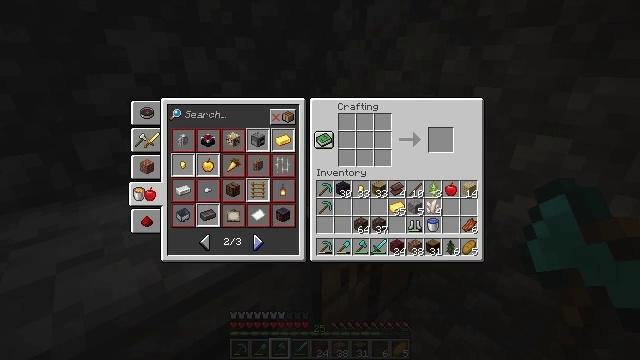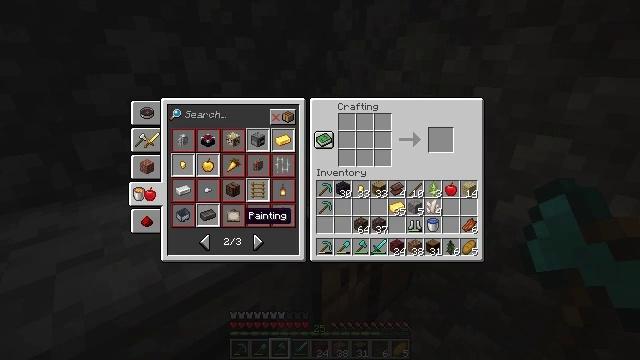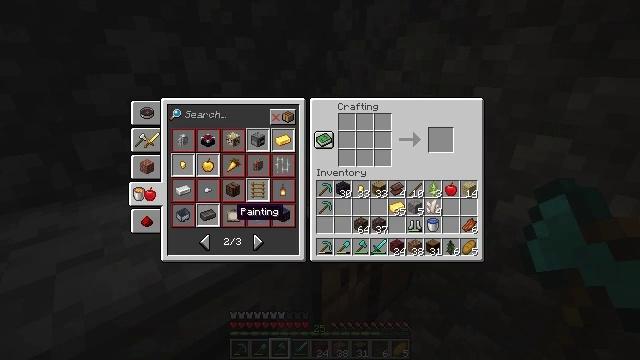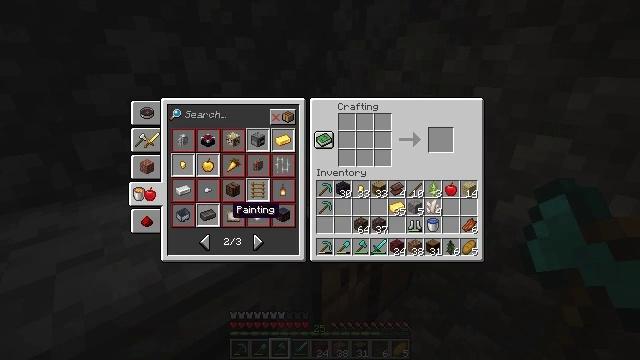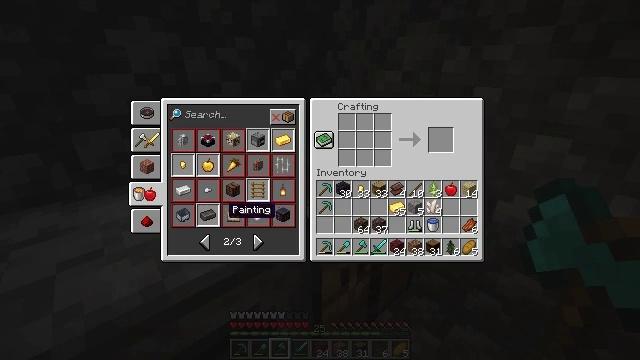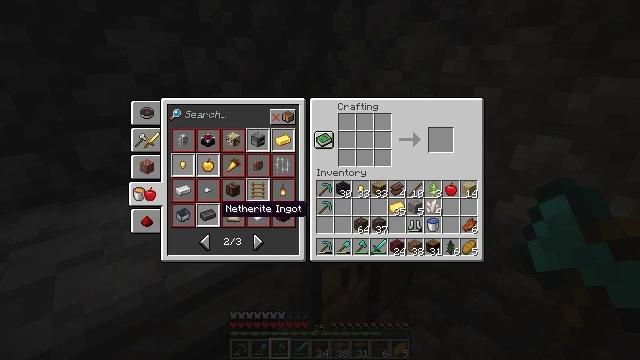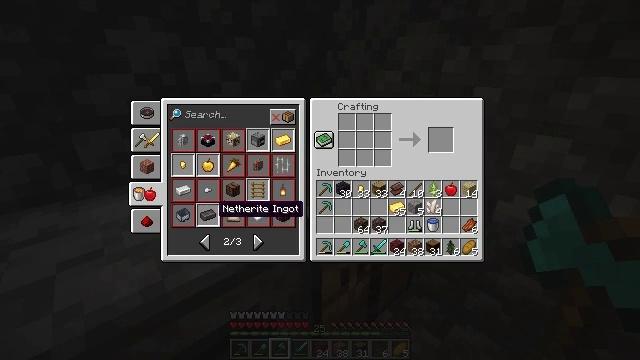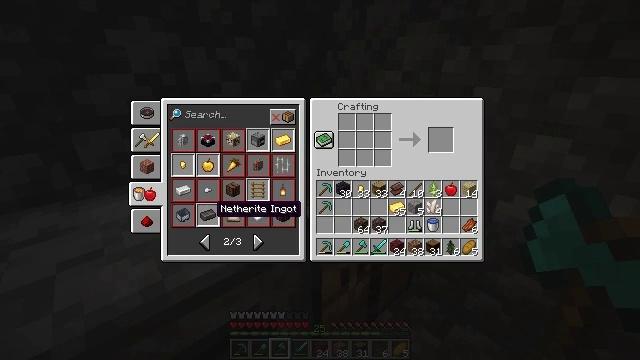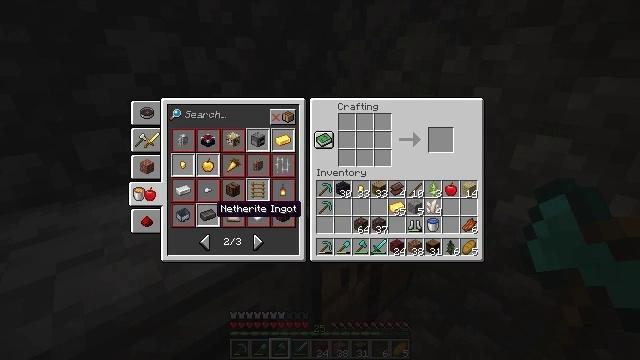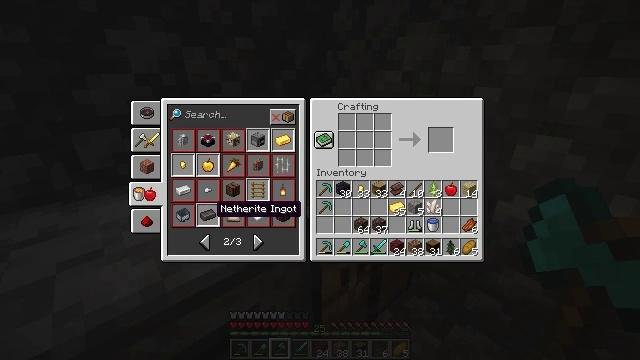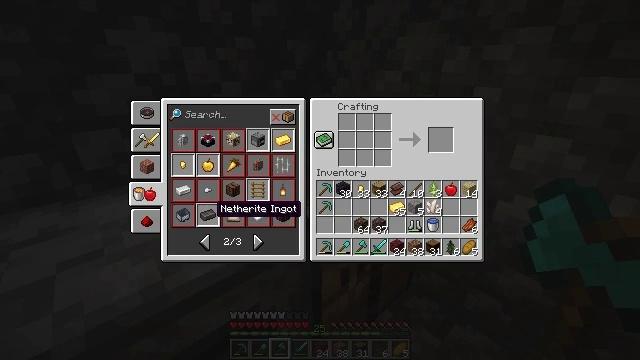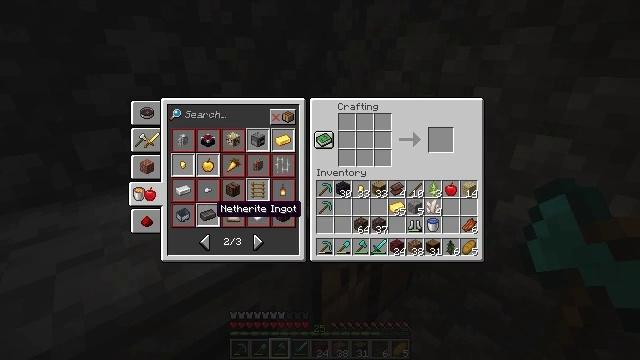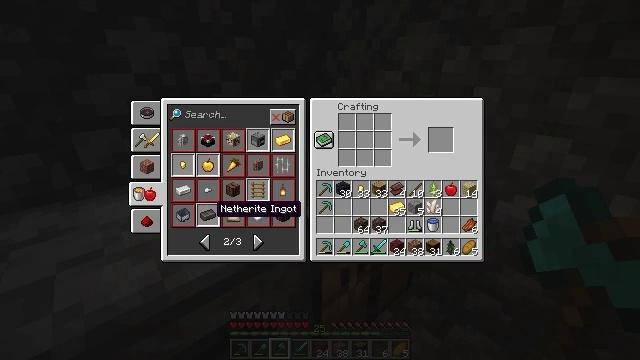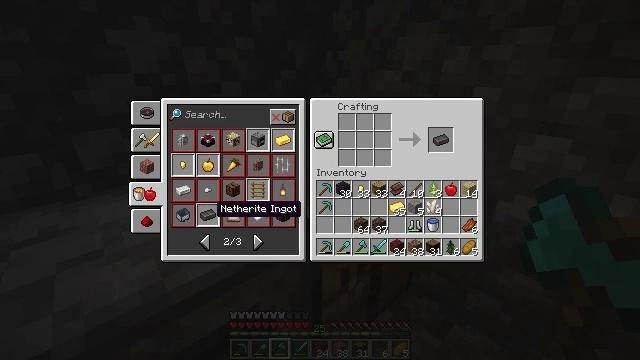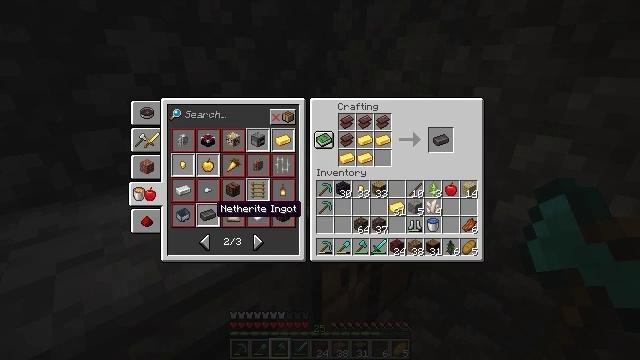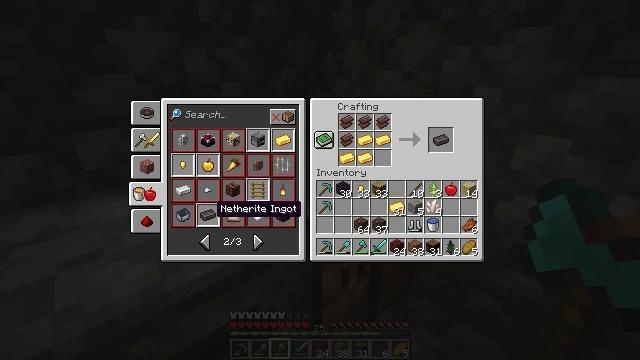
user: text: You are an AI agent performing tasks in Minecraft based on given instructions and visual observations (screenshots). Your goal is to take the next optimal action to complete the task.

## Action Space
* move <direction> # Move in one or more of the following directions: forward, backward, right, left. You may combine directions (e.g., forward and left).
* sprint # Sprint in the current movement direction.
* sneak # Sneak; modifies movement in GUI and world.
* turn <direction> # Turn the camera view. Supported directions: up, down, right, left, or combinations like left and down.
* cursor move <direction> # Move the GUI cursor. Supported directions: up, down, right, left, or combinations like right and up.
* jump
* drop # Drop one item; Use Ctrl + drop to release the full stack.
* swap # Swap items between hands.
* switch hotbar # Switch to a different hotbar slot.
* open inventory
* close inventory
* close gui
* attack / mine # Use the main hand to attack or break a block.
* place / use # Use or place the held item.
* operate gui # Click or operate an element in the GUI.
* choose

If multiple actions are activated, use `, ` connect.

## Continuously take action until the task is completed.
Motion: motion action
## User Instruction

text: Craft a netherite ingot from netherite scrap and gold ingots.
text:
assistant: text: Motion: cursor move left and up
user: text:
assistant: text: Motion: cursor move left
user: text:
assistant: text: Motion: no_op
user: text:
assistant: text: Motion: no_op
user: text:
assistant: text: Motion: no_op
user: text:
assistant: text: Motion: no_op
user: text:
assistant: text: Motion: no_op
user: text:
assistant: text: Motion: operate gui
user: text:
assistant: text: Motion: operate gui
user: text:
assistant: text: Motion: operate gui
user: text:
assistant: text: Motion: no_op
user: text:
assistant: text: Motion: no_op
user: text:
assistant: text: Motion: no_op
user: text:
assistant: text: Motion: no_op
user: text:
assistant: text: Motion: no_op
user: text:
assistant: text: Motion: no_op
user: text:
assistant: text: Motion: no_op
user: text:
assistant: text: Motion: no_op
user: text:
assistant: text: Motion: no_op
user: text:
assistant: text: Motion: cursor move right and up
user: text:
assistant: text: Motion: cursor move right and up
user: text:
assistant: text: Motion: cursor move right and up
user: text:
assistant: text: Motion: cursor move right and up
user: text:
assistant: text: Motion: cursor move right
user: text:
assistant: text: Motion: cursor move right
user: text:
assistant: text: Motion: cursor move right
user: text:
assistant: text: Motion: no_op
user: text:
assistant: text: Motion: cursor move right
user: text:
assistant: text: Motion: cursor move right
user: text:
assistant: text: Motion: cursor move right